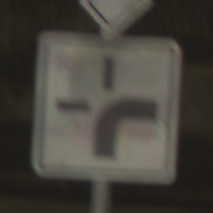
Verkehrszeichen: VerlaufVorfahrtsstrasse3
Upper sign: Vorfahrtsstrasse
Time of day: Night
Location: Outdoor (Urban)
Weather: PartlyCloudy
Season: NotSpecified
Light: Artificial